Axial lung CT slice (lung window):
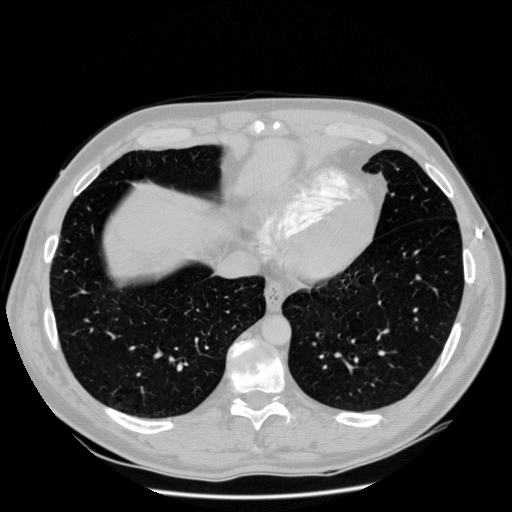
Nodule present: no